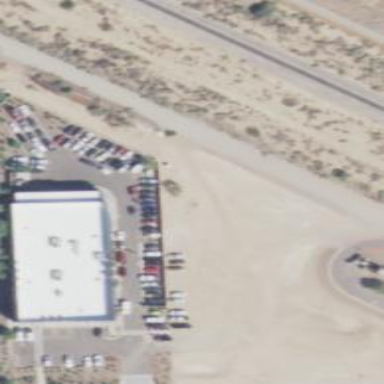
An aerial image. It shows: Parking area with surface.